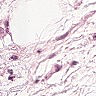
Metastatic tissue present: no